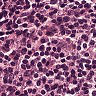
Metastatic tissue present: no